Question: Let me see if I can explain my problem properly...
The thing that I would do is : I'm going to ask an API to give me some Images and TextViews, but I don't know how much will it returns. So the question is if is there any way to create something to create as ImageView + textView as the API returns to me.
The best example I can say is an APP from offers of a SuperMarket, you don't know how many sales will you get on your App so, I'm wondering if exists anyway easily to do that.
By the way, I'm using fragments... the examples that i've seen they are made on Activities.
More or less the example that I'm trying to explain is this :

Thanks.
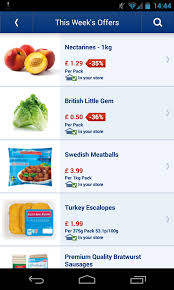
Answer: What you are looking for is a Listview adapter
'''
public class ExampleAdapter extends BaseAdapter {
List<Product> products;
private Activity context;
@Override
public int getCount() {
return products.size();
}
public ExampleAdapter(List<Product> products, Activity context) {
this.products = products;
this.context = context;
}
@Override
public Object getItem(int position) {
return products.get(position);
}
@Override
public long getItemId(int position) {
return position;
}
@Override
public View getView(int position, View convertView, ViewGroup parent) {
final Product product = products.get(position);
ViewHolder holder;
if (convertView == null) {
LayoutInflater inflater = context.getLayoutInflater();
convertView = inflater.inflate(R.layout.row_shopping_item, null);
holder = new ViewHolder(convertView);
convertView.setTag(holder);
} else {
holder = (ViewHolder) convertView.getTag();
}
holder.getProductTextView().setText(product.getName());
holder.getProductImageView().setText(product.getPicture());
return convertView;
}
private class ViewHolder {
private final TextView productTextView;
private final ImageView productImageView;
private ViewHolder(View wrapperView) {
productTextView = (TextView) wrapperView.findViewById(R.id.tvName);
productImageView = (TextView) wrapperView.findViewById(R.id.ivPicture);
}
public TextView getProductTextView() {
return productTextView;
}
public TextView getProductImageView() {
return productImageView;
}
}
}
'''
This adapter needs a layout to define what the rows will look like. This will be something like this
'''
<?xml version="1.0" encoding="utf-8"?>
<LinearLayout xmlns:android="http://schemas.android.com/apk/res/android"
android:layout_width="match_parent"
android:layout_height="wrap_content"
android:orientation="horizontal">
<ImageView
android:layout_gravity="center_vertical"
android:layout_width="50dp"
android:id="@+id/ivPicture"
android:layout_height="50dp" />
<TextView
android:id="@+id/tvName"
android:text="Product 1"
android:layout_width="wrap_content"
android:layout_height="wrap_content" />
</LinearLayout>
'''
Lastly in your activity where you want to display the overview you will need to use a listview and set the adapter
'''
final ExampleAdapter adapter = new ExampleAdapter(list, this);
listview.setAdapter(adapter);
'''